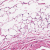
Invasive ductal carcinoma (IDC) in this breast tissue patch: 0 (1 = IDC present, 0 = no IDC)